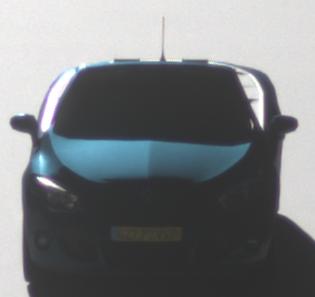
Make: Renault
Model: Mégane Coupé-Cabriolet 1.6 16V 110
Detailed model: Mégane (III) Coupé-Cabriolet
Model produced from: 2010/06
Model produced until: 2013/03
Doors: 2
Color: blue
Road condition: dry road
Daytime: morning or afternoon
Contrast: high contrast